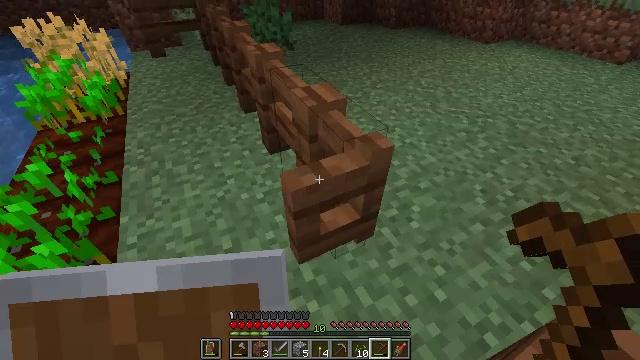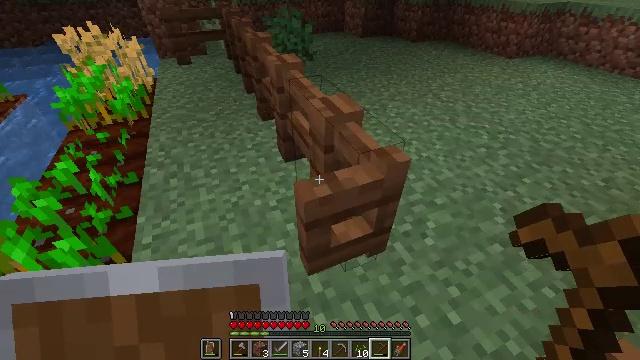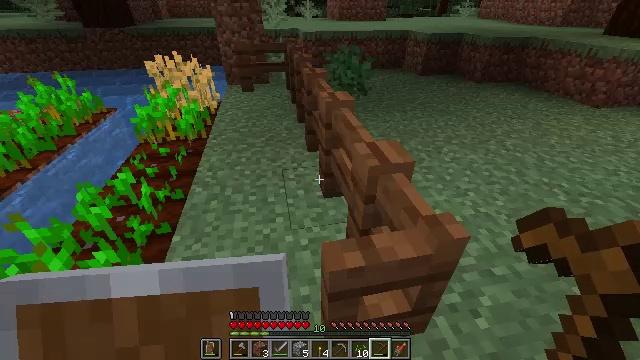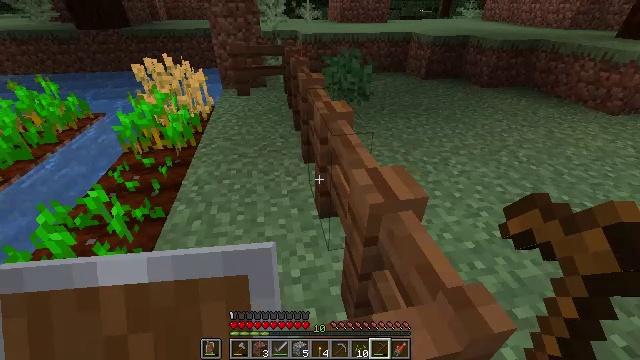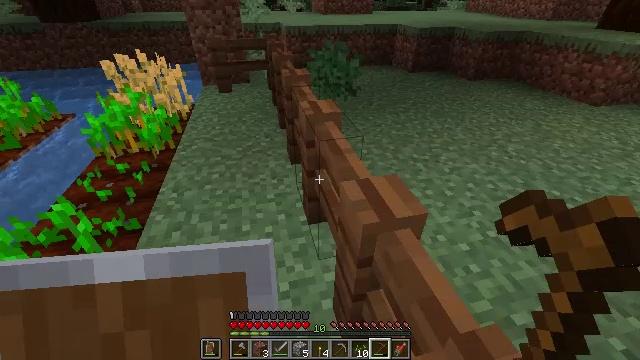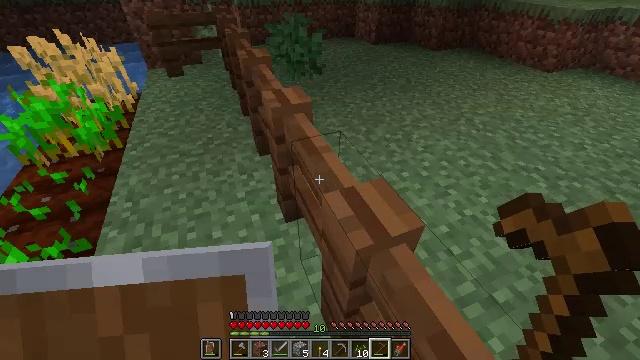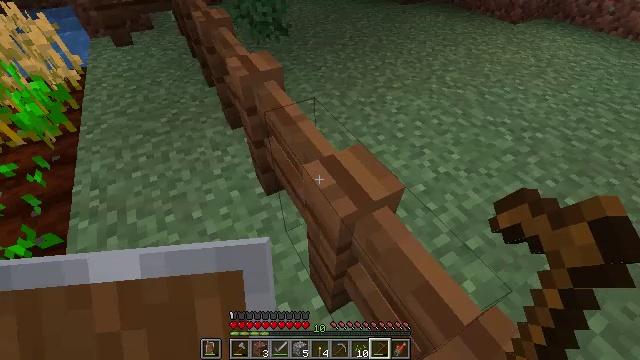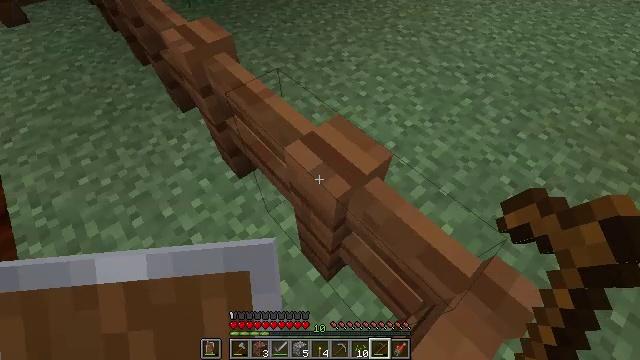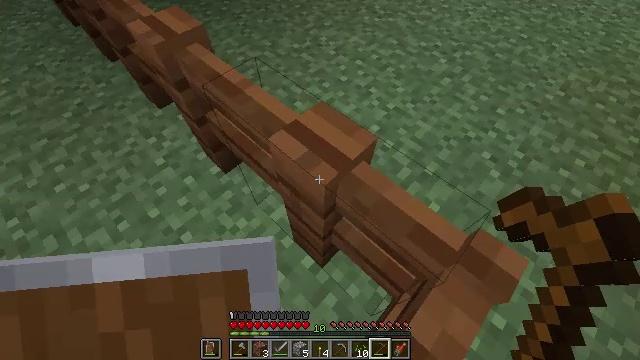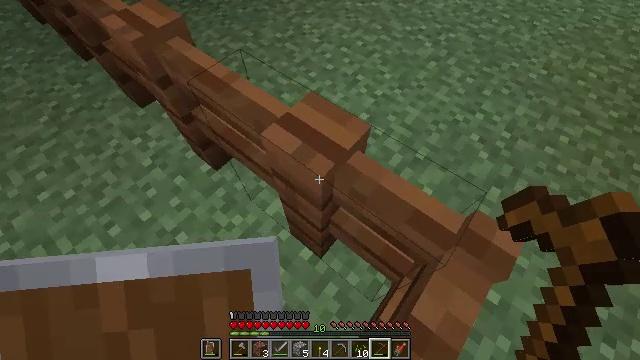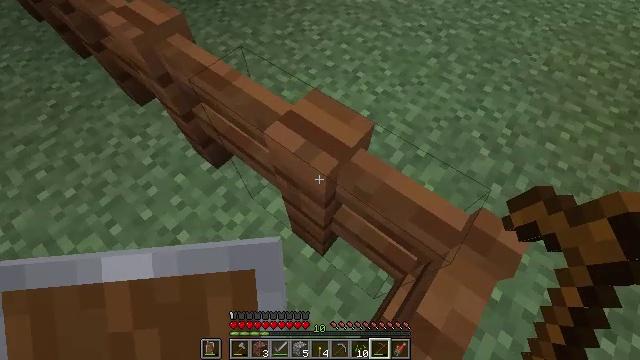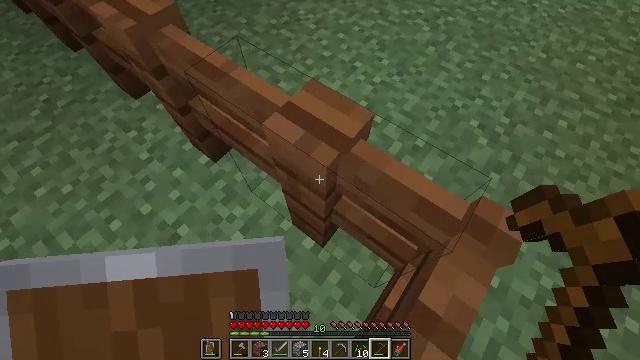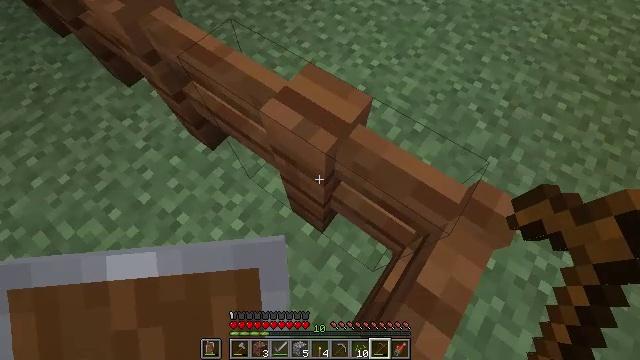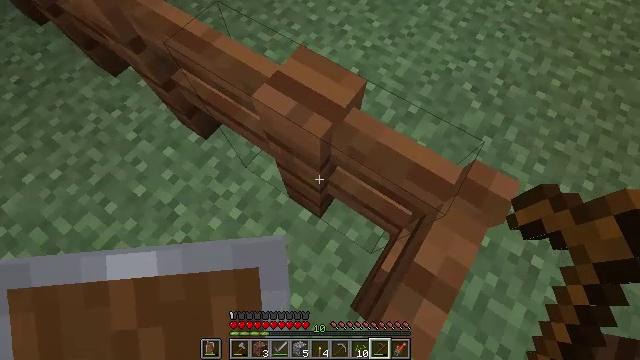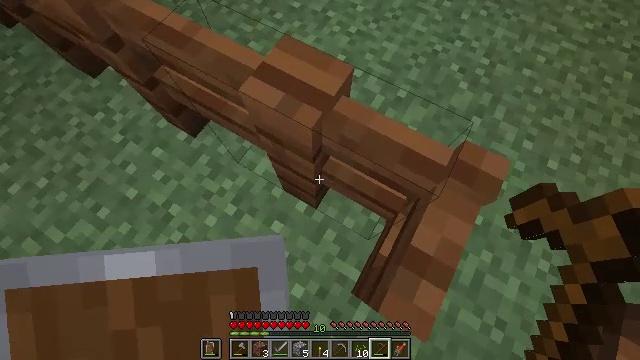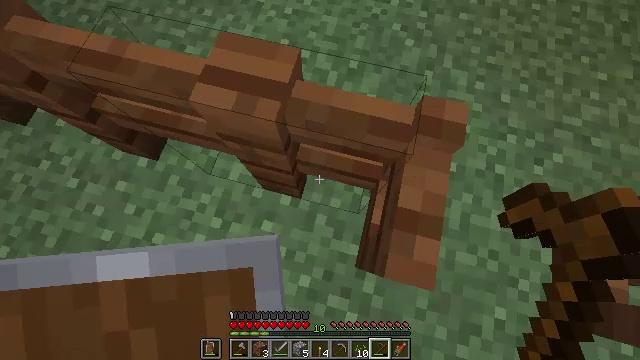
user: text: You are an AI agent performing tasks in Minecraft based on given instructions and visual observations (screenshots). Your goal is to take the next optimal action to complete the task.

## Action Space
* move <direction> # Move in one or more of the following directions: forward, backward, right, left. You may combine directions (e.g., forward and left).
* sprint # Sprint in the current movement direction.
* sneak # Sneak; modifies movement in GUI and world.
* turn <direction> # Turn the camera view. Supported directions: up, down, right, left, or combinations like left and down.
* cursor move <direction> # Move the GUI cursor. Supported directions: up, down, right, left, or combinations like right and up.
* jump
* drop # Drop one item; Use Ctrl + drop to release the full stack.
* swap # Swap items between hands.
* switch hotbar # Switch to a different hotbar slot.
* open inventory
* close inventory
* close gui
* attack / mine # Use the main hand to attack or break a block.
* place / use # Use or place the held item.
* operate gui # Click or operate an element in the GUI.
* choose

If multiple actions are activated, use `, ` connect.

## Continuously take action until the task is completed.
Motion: motion action
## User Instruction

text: Destroy the wheat to collect it.
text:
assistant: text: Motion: move forward, turn left and up
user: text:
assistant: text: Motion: move forward, turn left and up
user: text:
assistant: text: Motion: move forward
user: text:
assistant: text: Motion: move forward, turn right and down
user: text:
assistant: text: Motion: turn right and down
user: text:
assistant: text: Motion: turn right and down
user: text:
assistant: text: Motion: turn right and down
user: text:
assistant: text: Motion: turn right and down
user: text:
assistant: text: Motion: turn right and down
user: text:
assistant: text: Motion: no_op
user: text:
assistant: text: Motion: turn right and down
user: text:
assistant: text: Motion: turn down
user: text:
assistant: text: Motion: turn right and down
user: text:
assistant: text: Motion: turn right and down
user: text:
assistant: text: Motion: turn right and down
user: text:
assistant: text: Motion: turn right and down
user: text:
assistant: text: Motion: turn right
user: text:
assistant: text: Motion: turn right and up, use / place
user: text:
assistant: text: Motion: use / place
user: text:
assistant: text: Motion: use / place
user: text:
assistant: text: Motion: turn right and up
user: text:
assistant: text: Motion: no_op
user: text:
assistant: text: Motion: turn right and up
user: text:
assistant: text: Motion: turn right and up
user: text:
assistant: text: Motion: turn right and up
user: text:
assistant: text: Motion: turn right and up, use / place
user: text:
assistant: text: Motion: use / place
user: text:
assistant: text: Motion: use / place
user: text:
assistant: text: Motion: no_op
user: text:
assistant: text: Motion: no_op